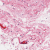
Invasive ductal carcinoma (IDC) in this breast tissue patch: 0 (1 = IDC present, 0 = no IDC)